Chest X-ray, PA view. Patient: 74 years old, sex M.
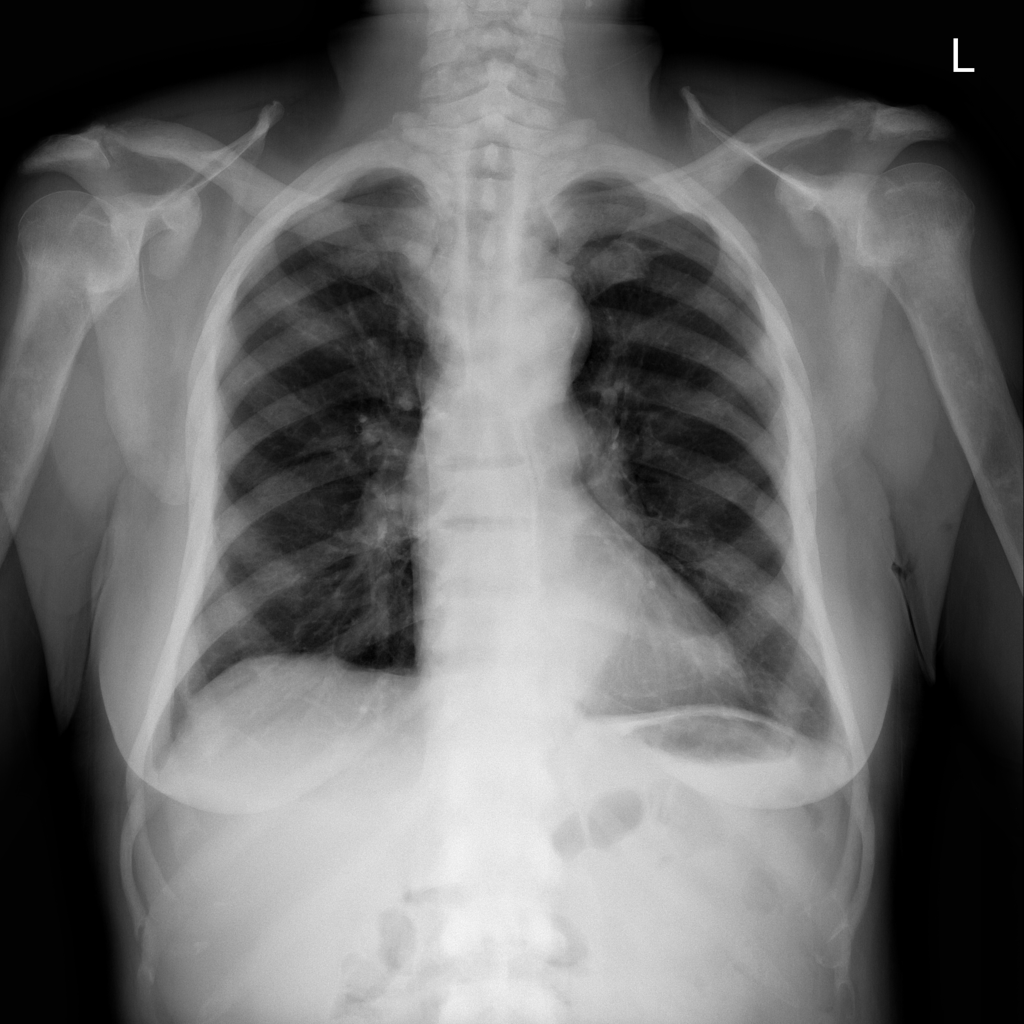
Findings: No Finding